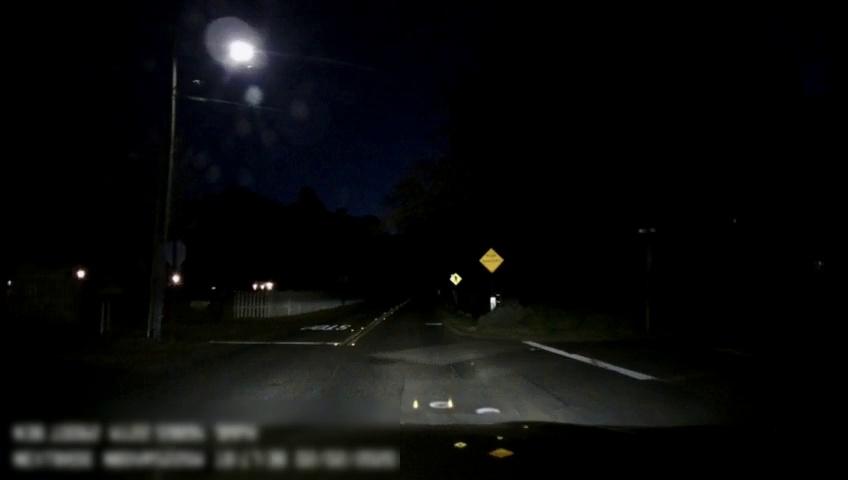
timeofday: Night
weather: Other
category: Drivable Space
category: Lanes | Opposite Lane
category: Lanes | Current Lane
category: Traffic | Signs
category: Traffic | Signs